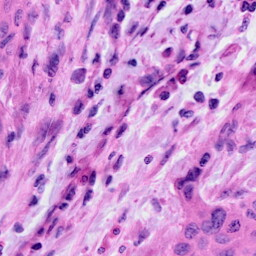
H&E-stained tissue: Cervix